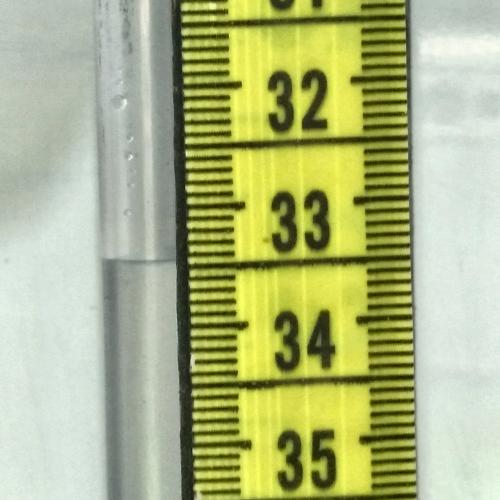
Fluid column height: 33.5 cm